Question: Im trying to create a custom view for FullCalendar.
What I'm trying to achieve is similar to the month view, but to only show the current and next four weeks.
So for example, if today is the 11th December 2014, then only want to see from 8th December to the 11th of January.
I should not be-able to click the previous and next buttons to see other dates.
Something similar to the image below.

Theres a few questions on creating custom views for full calendar on StackOverflow but a lot of them are using the old version which no longer are applicable for the latest version.
<URL> creates a custom view with the latest version but unfortunately I was not able to tweak it to create my custom view.
Any help would be much appreciated.
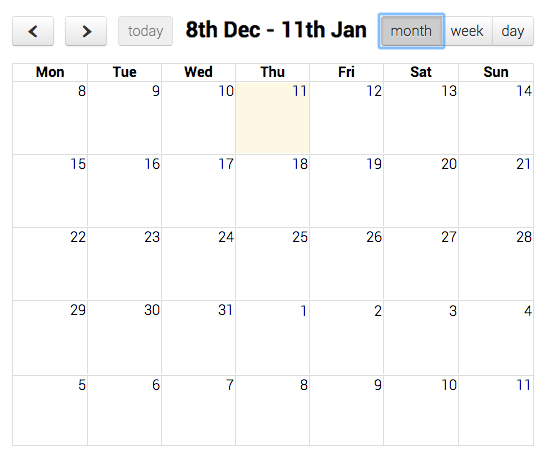
Answer: You can create your own custom view in the fullcalendar.js file. I used the month view as a template (lines 7742 - 7813). Copy (or modify) the month view. Then you need to modify the code to work it as you want:
'''
this.intervalStart = date.clone().stripTime().startOf('week');
'''
This will set the start of the view to be the first day of the current week.
'''
this.intervalEnd = this.intervalStart.clone().add(4, 'weeks');
'''
This will set the end of the view to be the start day + 4 weeks.
I believe that is all you need to modify. Let me know if you run into issues, I might have missed something.
Also, This sounds very familiar to my current assignment ;)